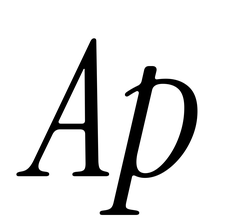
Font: InstrumentSerif-Italic